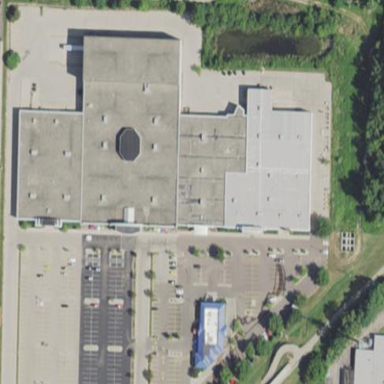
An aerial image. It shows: Retail building.